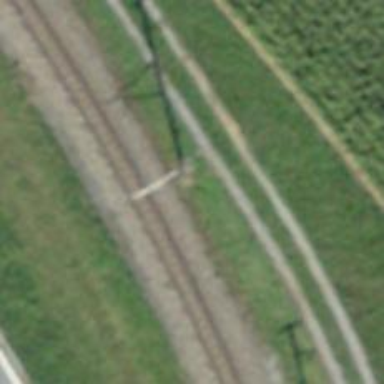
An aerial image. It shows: Power pole.